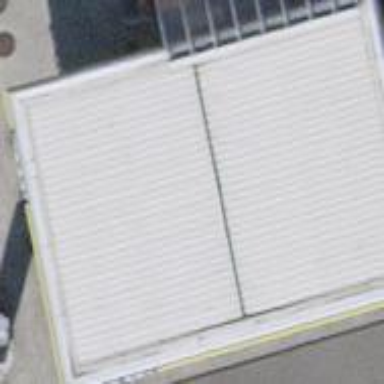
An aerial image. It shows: Flat roof building used as fuel station.